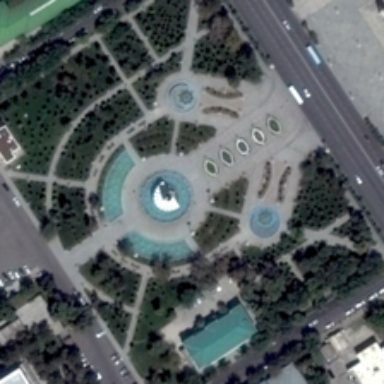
Many green trees are in a square near a road .